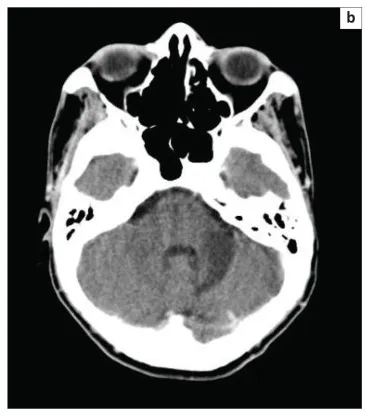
Post-contrast CT scan of the patient discussed in Case 5, demonstrating low density in the left cerebellar hemisphere with no contrast enhancement of the lesion.
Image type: radiology (ct)